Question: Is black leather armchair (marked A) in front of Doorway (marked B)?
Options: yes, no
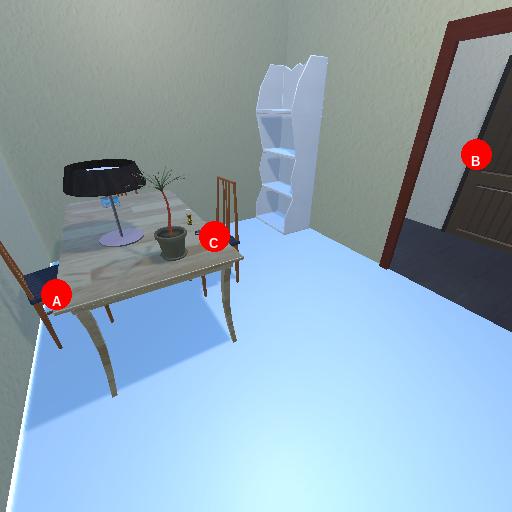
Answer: yes